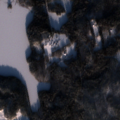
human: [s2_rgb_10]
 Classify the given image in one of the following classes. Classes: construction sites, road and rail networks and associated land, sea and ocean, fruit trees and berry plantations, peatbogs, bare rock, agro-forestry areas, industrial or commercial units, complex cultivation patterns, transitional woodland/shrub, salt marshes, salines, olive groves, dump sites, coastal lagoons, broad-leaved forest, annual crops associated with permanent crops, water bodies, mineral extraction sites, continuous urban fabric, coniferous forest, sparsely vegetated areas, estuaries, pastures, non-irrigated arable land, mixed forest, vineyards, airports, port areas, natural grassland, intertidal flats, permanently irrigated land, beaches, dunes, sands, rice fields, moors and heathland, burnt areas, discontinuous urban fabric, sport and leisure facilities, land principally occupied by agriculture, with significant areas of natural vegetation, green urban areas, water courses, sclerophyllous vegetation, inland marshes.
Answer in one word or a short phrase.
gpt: coniferous forest, mixed forest, water bodies